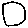
Label: circle